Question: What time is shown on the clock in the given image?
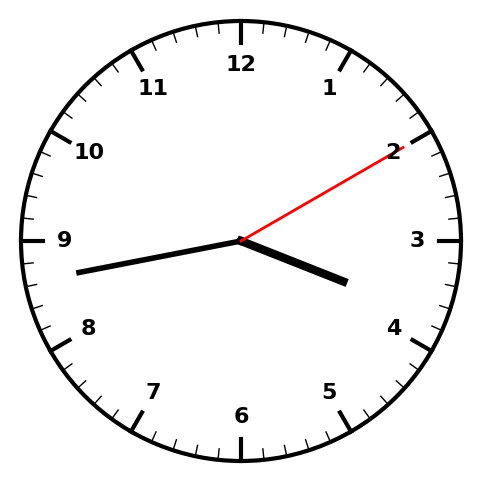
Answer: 03:43:10